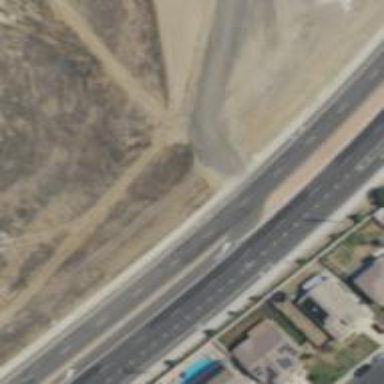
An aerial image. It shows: Primary link highway.